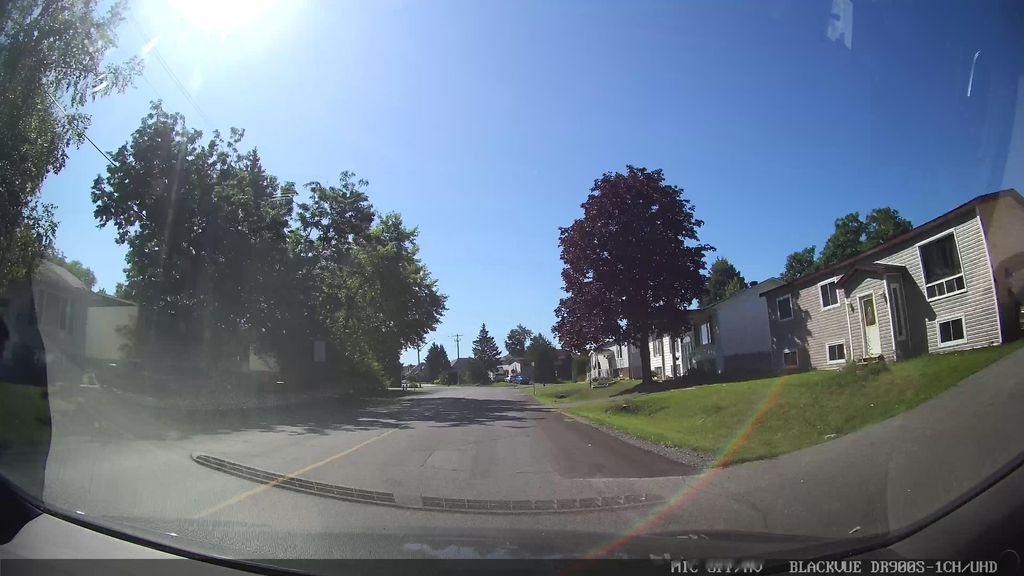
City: ottawa-gatineau